Field crop: maize
Growth stage: 1
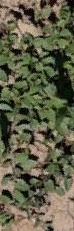
Species: convolvulus